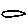
Label: line